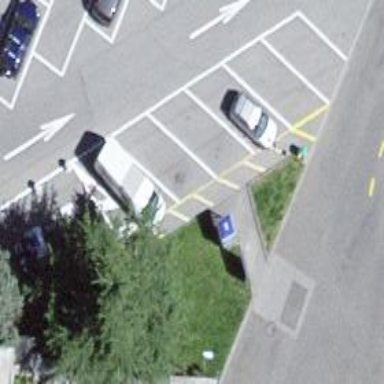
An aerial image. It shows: Public bookcase.